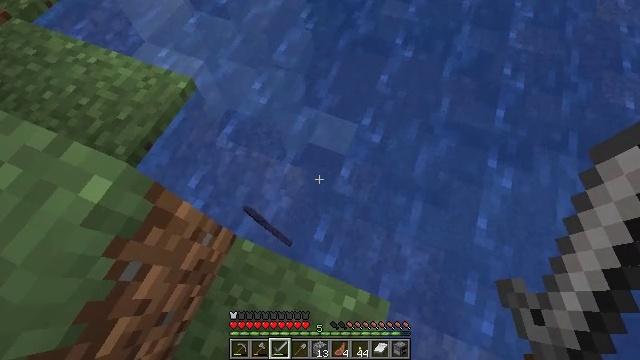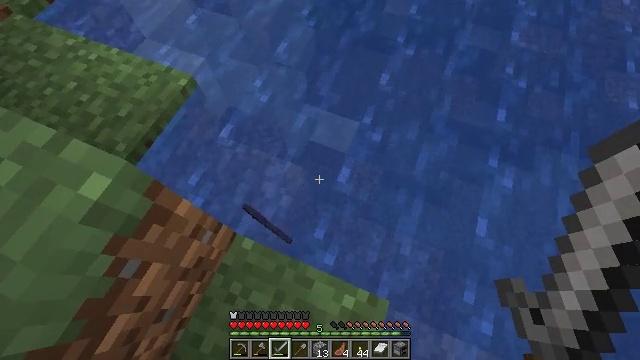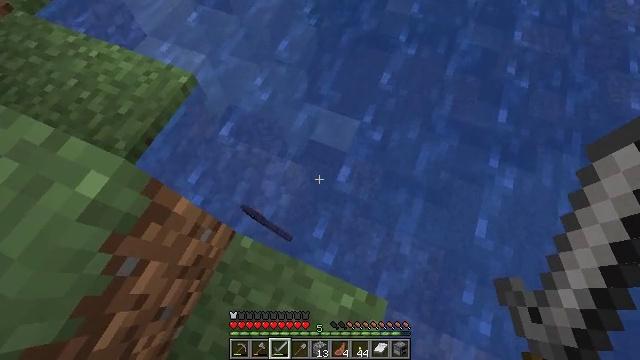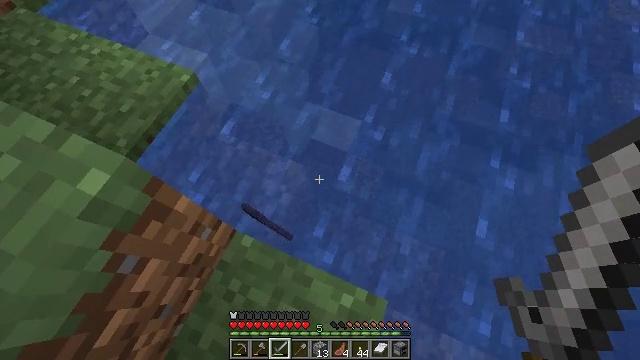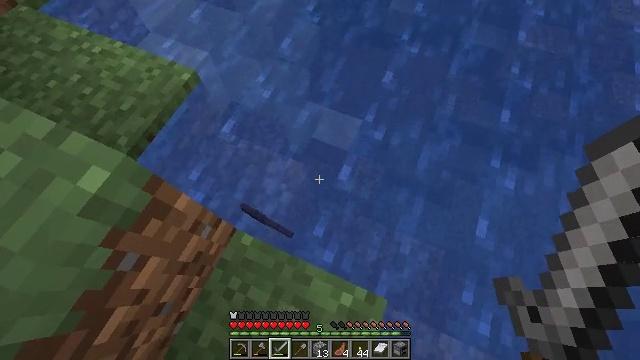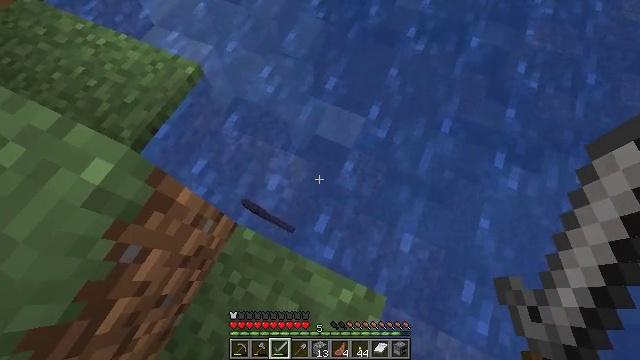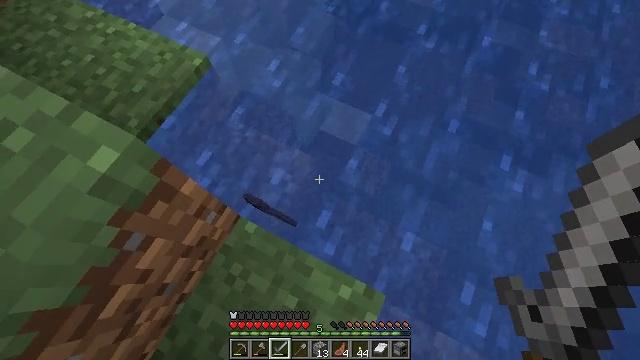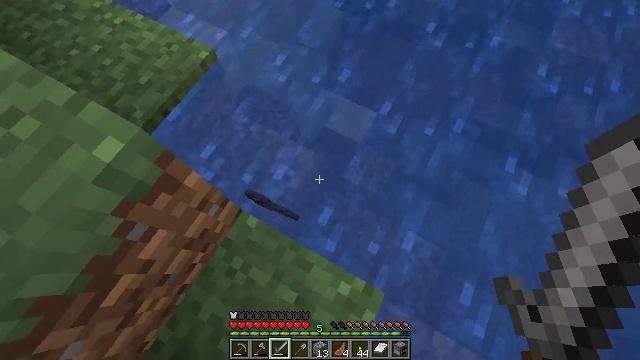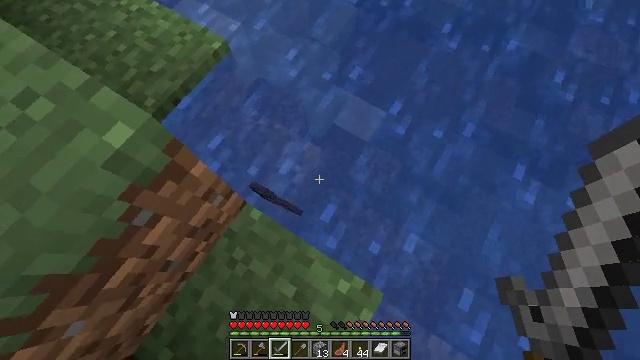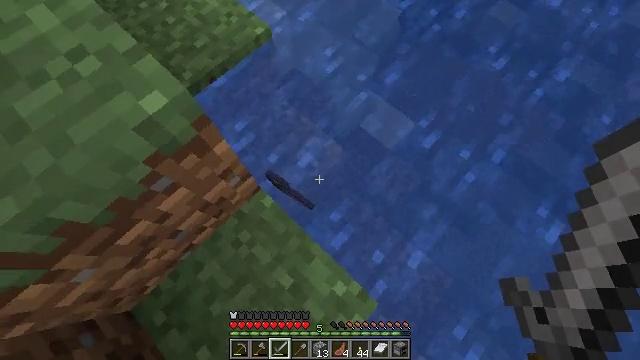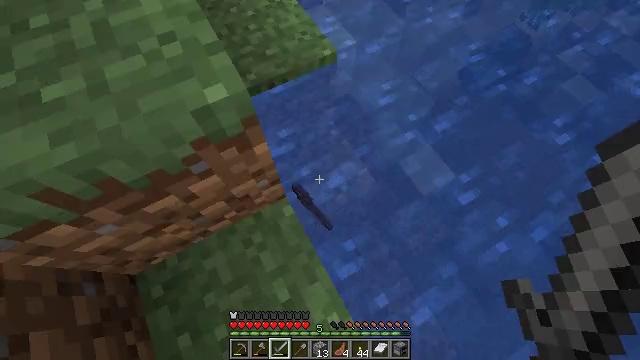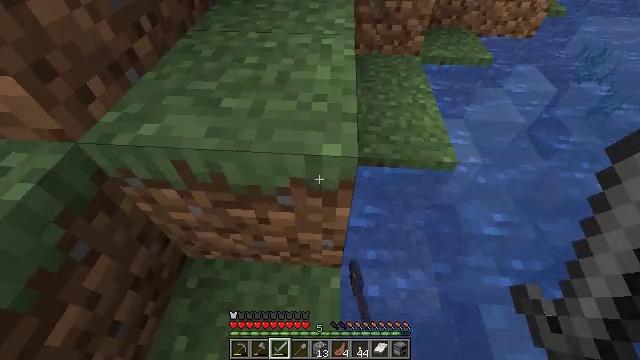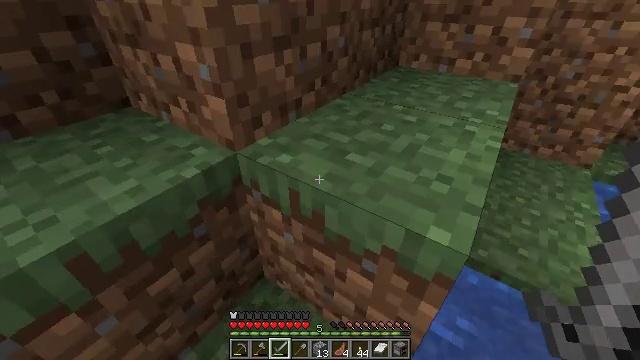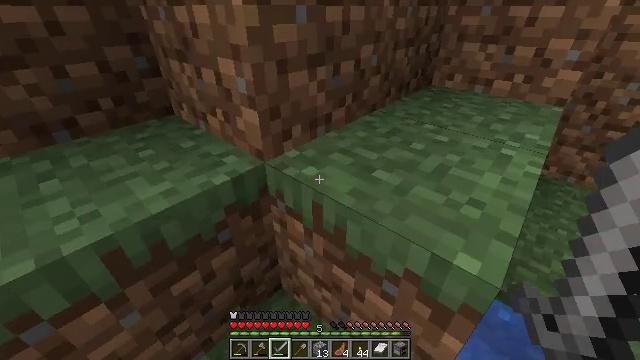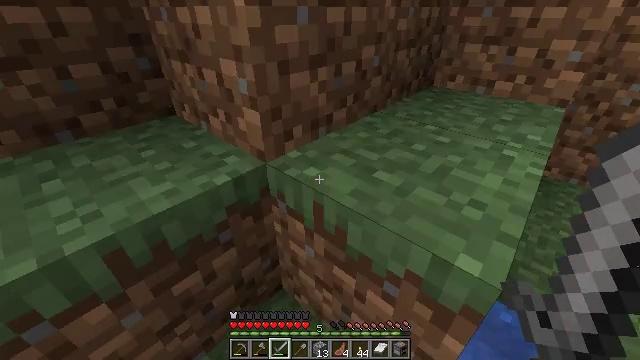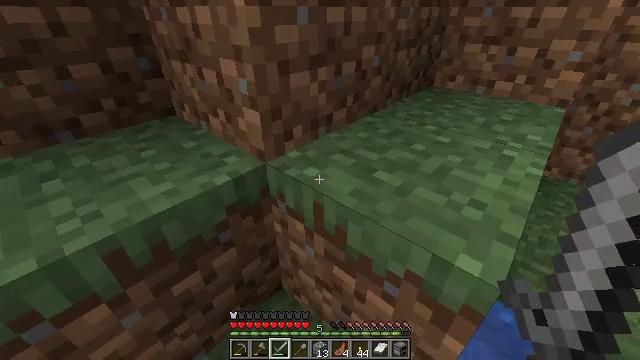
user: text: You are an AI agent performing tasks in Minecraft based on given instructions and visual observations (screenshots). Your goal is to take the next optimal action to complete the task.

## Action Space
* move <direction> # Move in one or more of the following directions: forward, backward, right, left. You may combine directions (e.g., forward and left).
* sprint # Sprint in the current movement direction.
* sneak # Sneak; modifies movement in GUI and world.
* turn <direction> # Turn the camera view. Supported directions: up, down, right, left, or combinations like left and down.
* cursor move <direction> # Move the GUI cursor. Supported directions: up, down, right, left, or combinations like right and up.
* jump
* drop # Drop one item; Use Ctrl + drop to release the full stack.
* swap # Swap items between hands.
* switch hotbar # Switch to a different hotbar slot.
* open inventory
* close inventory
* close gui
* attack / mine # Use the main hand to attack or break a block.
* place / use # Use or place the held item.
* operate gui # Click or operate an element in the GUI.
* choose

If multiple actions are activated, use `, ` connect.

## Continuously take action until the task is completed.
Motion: motion action
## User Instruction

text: Drop a lilac.
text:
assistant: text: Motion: no_op
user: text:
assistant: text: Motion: no_op
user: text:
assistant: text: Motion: no_op
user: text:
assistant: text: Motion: no_op
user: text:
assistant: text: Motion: turn left
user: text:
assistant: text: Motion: turn left
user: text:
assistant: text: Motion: turn left
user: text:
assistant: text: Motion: turn left
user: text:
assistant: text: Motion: turn left
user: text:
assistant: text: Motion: turn left and up
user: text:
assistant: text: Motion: turn left and up
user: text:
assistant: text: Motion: turn left and up
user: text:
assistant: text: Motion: turn left and up
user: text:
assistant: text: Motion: no_op
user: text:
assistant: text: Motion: no_op
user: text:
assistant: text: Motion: close inventory
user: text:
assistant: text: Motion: close inventory
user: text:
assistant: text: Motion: close inventory
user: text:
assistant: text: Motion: cursor move right and down, close inventory
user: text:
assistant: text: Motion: cursor move right, open gui
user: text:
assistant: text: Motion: no_op
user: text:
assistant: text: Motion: no_op
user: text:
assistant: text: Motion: no_op
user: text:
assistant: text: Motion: no_op
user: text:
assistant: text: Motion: no_op
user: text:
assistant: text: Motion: no_op
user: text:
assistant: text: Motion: no_op
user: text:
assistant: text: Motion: no_op
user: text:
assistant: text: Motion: no_op
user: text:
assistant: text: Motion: no_op